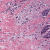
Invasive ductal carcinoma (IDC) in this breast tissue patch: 1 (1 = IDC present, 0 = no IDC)